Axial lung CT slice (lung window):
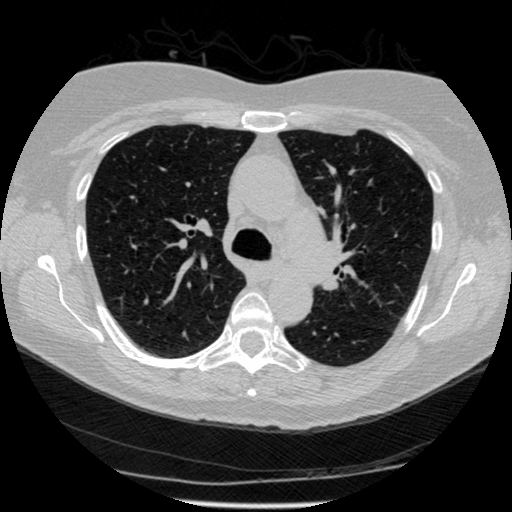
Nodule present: no